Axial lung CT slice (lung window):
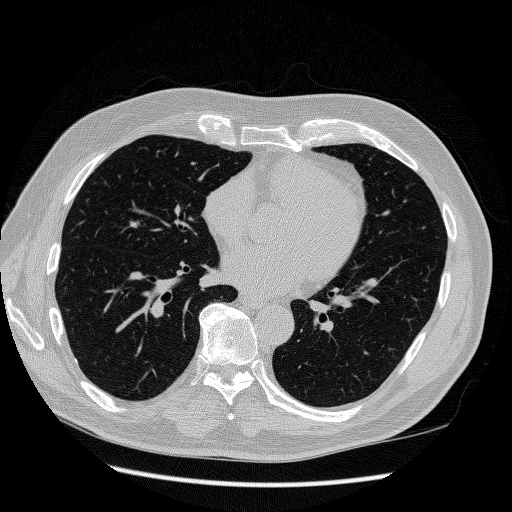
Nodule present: no